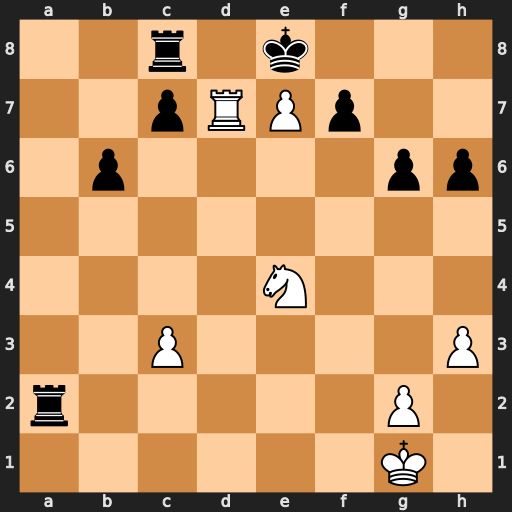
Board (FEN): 2r1k3/2pRPp2/1p4pp/8/4N3/2P4P/r5P1/6K1
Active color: w
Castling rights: -
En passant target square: -
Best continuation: Nf6#